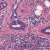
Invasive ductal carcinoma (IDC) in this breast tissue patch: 1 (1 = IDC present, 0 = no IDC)